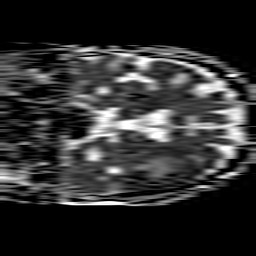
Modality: ADC
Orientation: coronal
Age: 66
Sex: male
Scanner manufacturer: philips
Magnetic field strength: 1.5 T
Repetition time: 3.786 s
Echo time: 0.09565 s